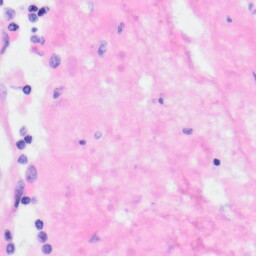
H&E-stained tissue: Kidney